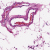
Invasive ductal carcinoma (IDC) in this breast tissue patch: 0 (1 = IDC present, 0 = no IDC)